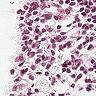
Metastatic tissue present: no